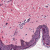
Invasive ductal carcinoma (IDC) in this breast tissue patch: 0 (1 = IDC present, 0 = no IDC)